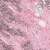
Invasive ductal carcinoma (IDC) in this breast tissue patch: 0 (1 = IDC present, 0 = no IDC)